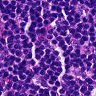
Metastatic tissue present: no